Question: I'm having an issue where I can't get the summary of a redgex to format how I want.
I have put the css classes within the same aspx file as the redgex summary and marked them as important. However still when I run it, it's not being used.
# Update
Within Chrome's inspect element it's saying that the redgex summary style is red. The HedderText comes up red, it seems to be the list items that aren't following suit but I don't know why they're not overriding the default.
Any ideas?
Chrome showing it's not being used but don't know why:

CSS:
'''
.valError {
color:red !important;
}
.validation_summary {
color:red !important;
}
'''
ASP Redgex Summary:
'''
<asp:ValidationSummary ID="ValidationSummary1"
runat="server"
ShowMessageBox="false"
ShowSummary="true"
ValidationGroup="v1"
ForeColor="Red"
DisplayMode="BulletList"
CssClass="valError"
HeaderText="<span>The below requires attention.</span>"/>
'''
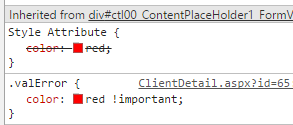
Answer: Without any styling applied, renders as a boring list with error messages.
However, it's easy to pretty it up with some since it's nothing more than a div with an unordered list inside.So you have to define in your example and the class '.valError ul'
Let's see it with an example:
'''
<asp:ValidationSummary runat="server"
DisplayMode="BulletList"
CssClass="valError" />
'''
Next, put it in a box with a red border
'''
.valError{
border: 2px solid red;
color: red;
margin: 5px 0px;
padding: 15px;
}
'''
Let's say we want padding and margins on the error list and move it to the right
'''
.valError ul {
margin: 0;
padding: 0;
margin-left: 80px;
list-style: square;
}
'''
Hope this helps!